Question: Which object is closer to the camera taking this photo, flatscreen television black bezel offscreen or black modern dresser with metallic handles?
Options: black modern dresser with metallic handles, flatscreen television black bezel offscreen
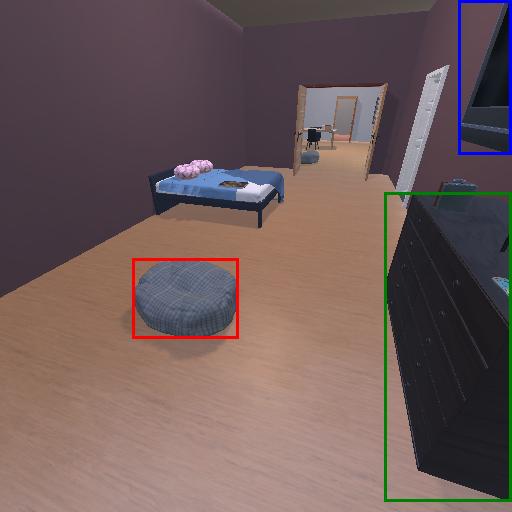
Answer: black modern dresser with metallic handles